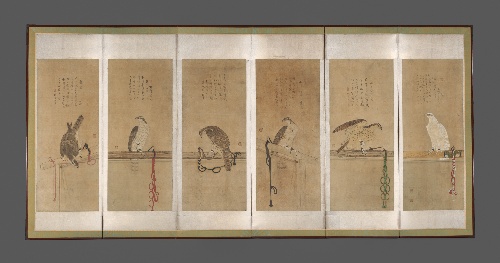
Title: 曽我直庵筆　架鷹図押絵貼屏風|Tethered Hawks
Artist: Soga Chokuan|Ittō Jōteki (Shōteki)
Artist bio: Japanese, active ca. 1596–1615|Japanese, 1533–1606
Date: before 1606
Object type: Screens
Classification: Paintings
Medium: Twelve paintings mounted as a pair of six-panel folding screens; ink and color on paper
Culture: Japan
Period: Momoyama period (1573–1615)
Dimensions: Overall (each screen incl. frame): 68 3/8 in. × 11 ft. 10 3/8 in. (173.7 × 361.7 cm)
Image (outer two panels, each screen): 48 1/2 × 19 5/8 in. (123.2 × 49.8 cm)
Image (inner four panels, each screen): 48 1/2 × 20 1/2 in. (123.2 × 52.1 cm)
Department: Asian Art
Credit line: Purchase, Mary and James G. Wallach Foundation Gift, 2018
Accession year: 2018
Repository: Metropolitan Museum of Art, New York, NY
Tags: Hawks